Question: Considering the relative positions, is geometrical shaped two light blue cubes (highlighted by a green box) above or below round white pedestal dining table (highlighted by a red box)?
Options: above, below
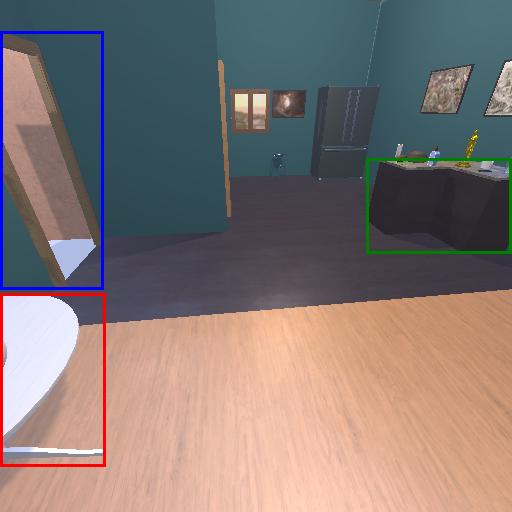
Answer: above